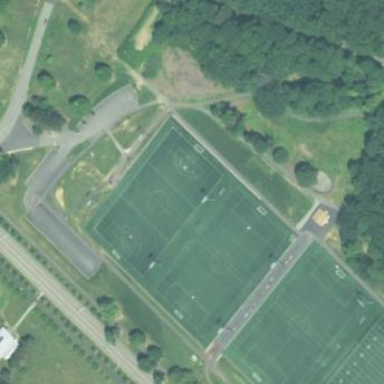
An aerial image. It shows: Soccer pitch for outdoor sports and leisure activities.